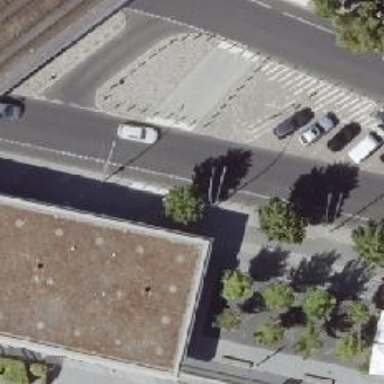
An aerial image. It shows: Unmarked crossing on asphalt footway.